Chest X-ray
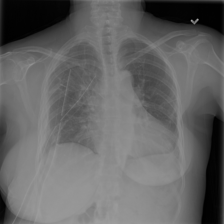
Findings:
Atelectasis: negative
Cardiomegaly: negative
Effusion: negative
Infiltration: negative
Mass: negative
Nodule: negative
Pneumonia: negative
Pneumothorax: negative
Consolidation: negative
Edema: negative
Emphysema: negative
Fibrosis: negative
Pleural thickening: negative
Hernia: negative